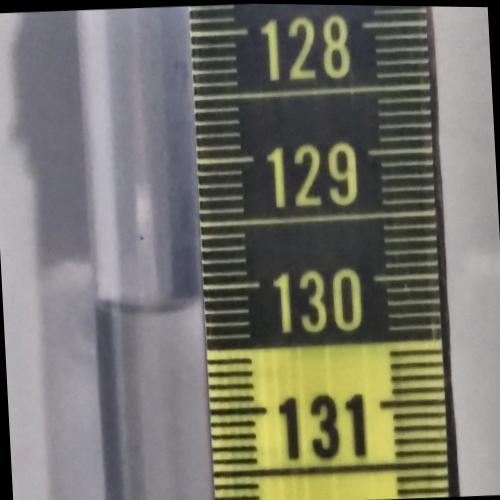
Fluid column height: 130.2 cm